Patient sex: M
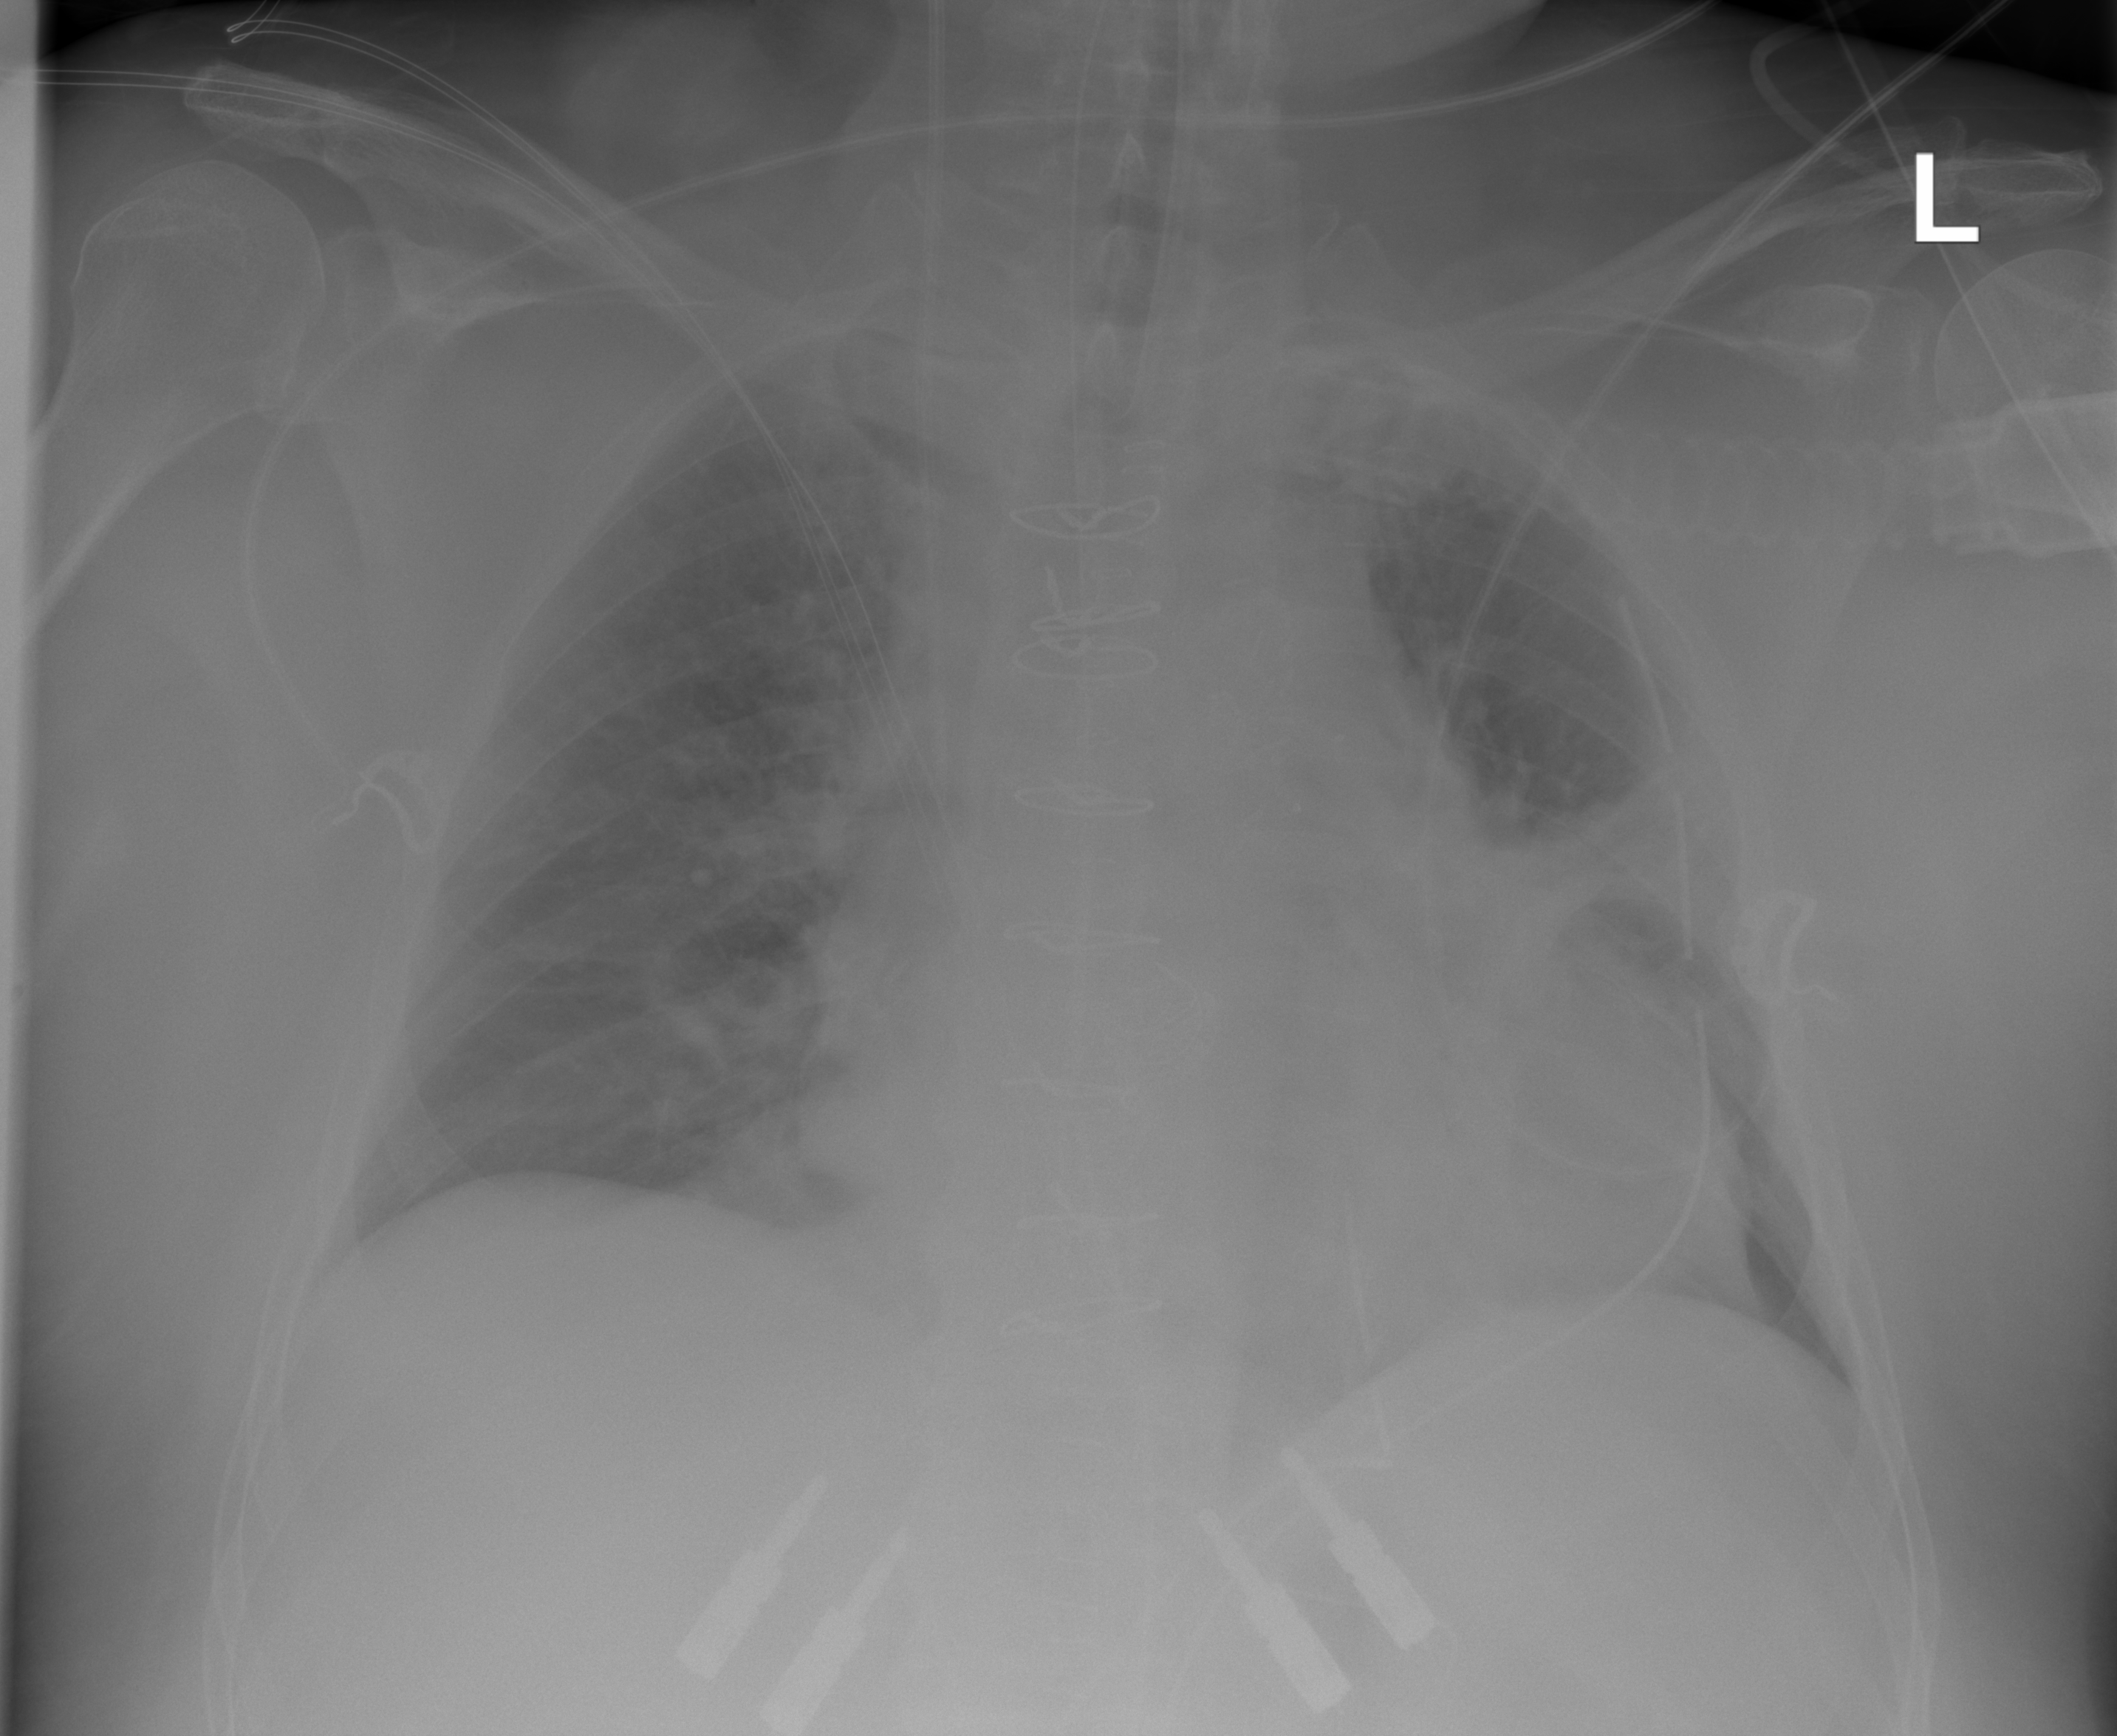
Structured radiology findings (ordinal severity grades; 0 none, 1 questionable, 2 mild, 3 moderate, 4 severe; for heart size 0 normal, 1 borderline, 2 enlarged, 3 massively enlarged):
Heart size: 2
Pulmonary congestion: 0
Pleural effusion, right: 0
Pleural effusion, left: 0
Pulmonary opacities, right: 0
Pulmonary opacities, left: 0
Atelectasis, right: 2
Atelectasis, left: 2